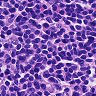
Metastatic tissue present: no